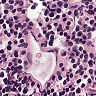
Metastatic tissue present: no